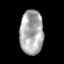
Tissue: prostate
Cell type: T cells
Senescence score: 0.3505
Nuclear area (px): 1020
Mean DAPI intensity: 169.841